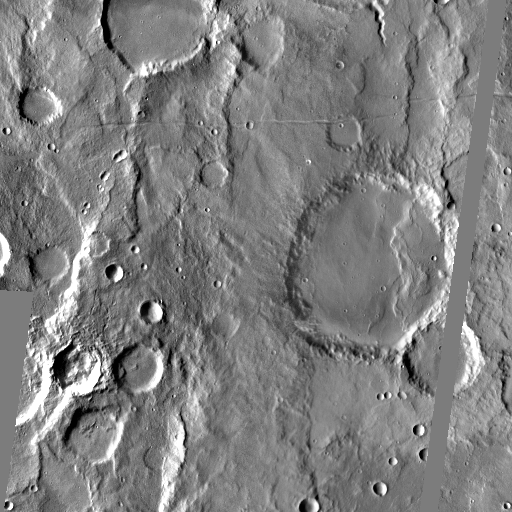
Crater classes present: Background, Other, Buried, Secondary